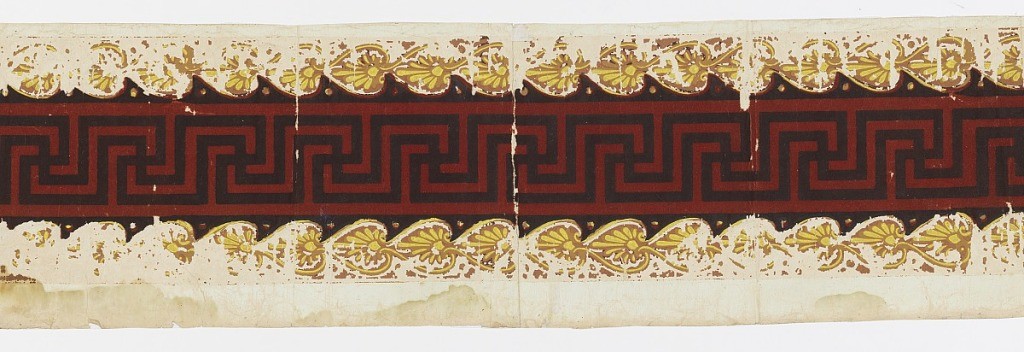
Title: Border
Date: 1830
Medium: Block-printed and flocked on handmade paper
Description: Rust-red flock border over-printed with black fret design. Edged by Horizontally running honeysuckle in beige and yellow.